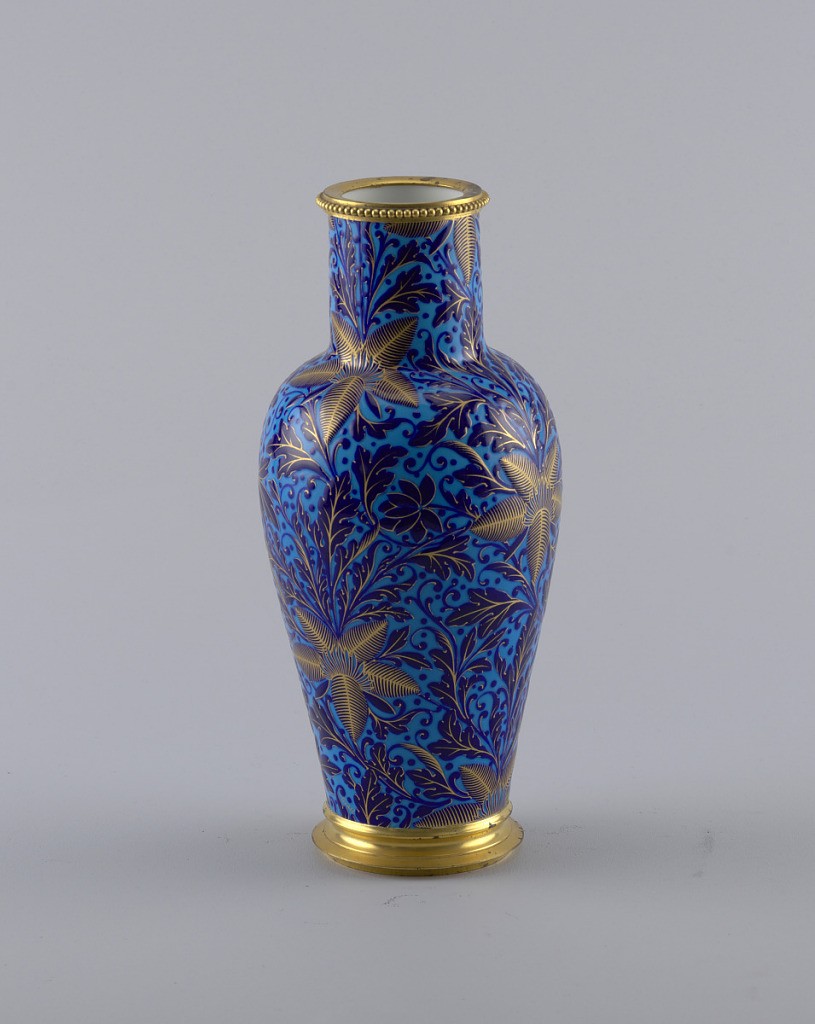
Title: Vase (One of a Pair)
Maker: Sèvres Porcelain Manufactory, French, established 1756
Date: ca. 1868
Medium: hard paste porcelain, vitreous enamel, gold, metal
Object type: vase
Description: A blue porcelain vase with gold details. Vase is decorated with a pattern of large leaves in the form of stars. The stacked foot and beaded lip are both finished in gold.